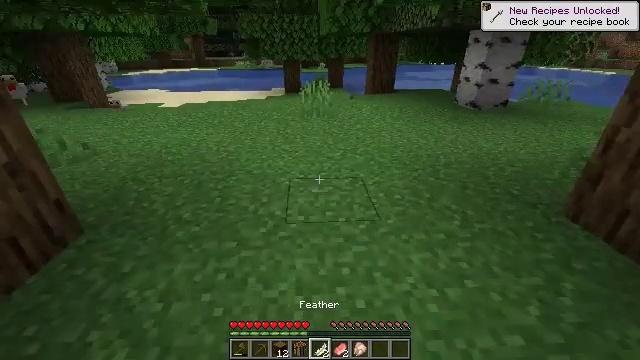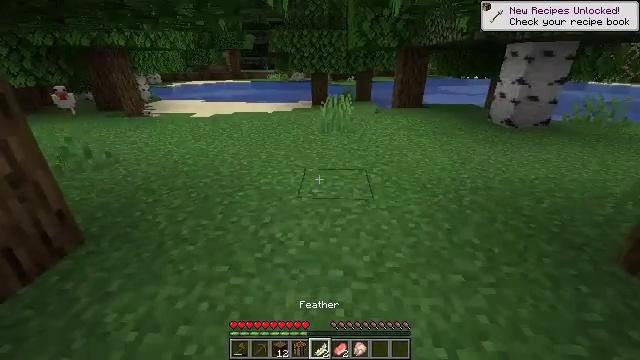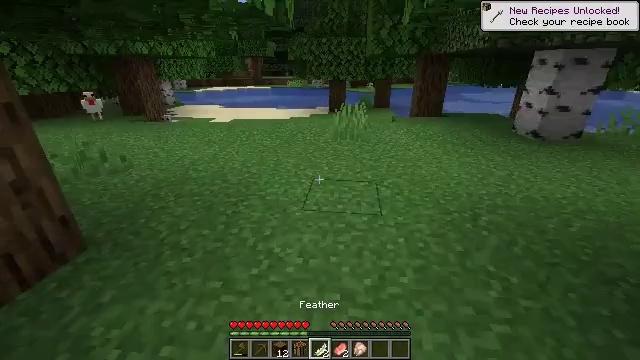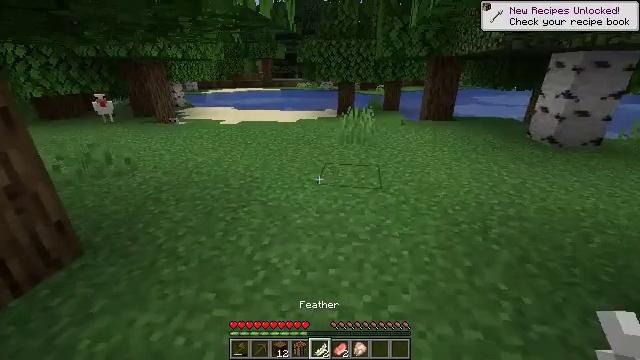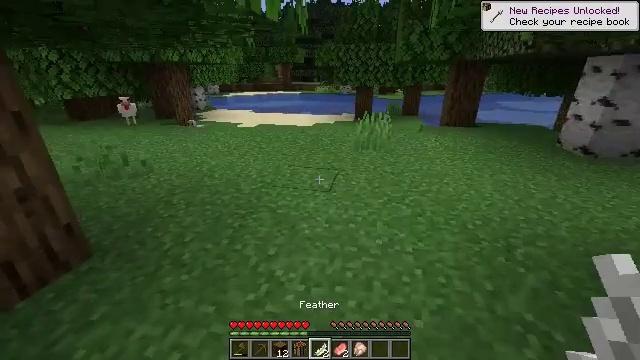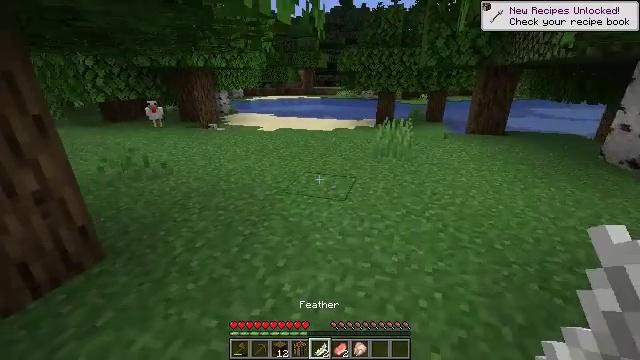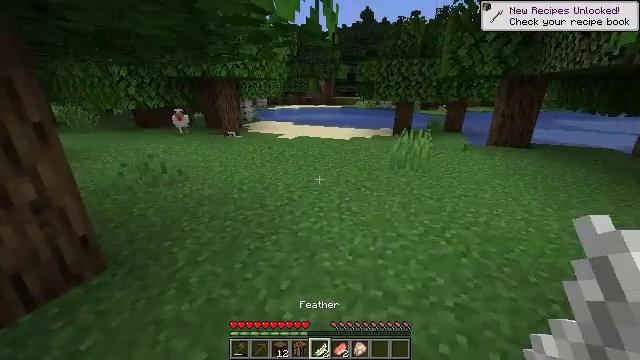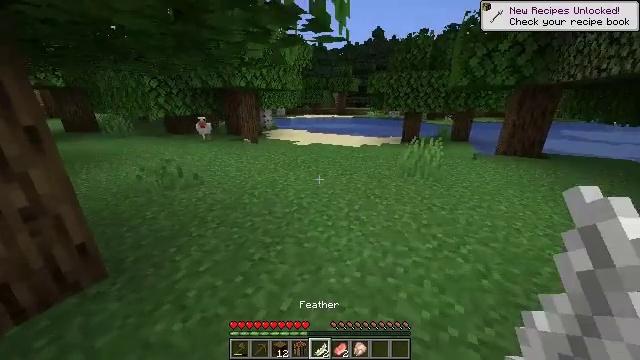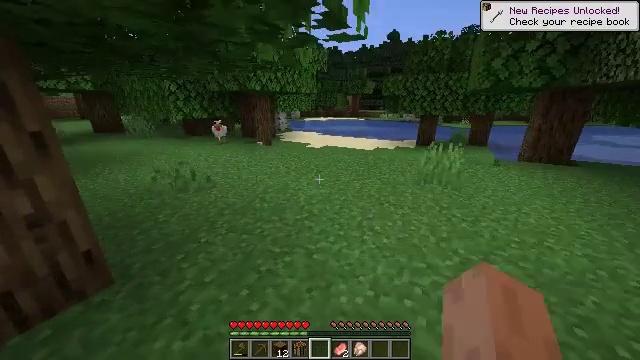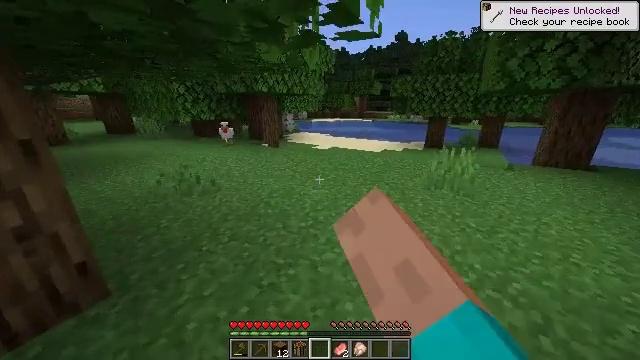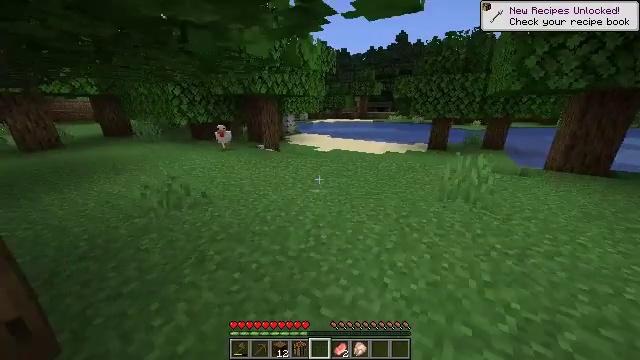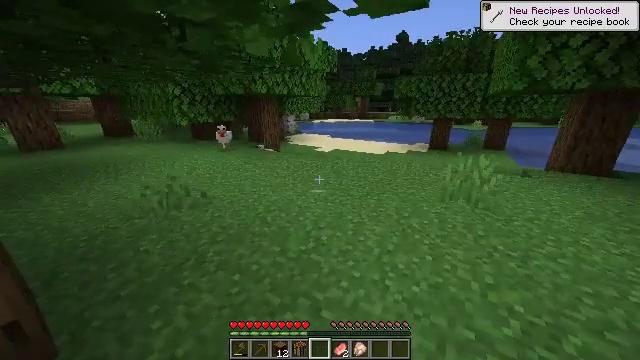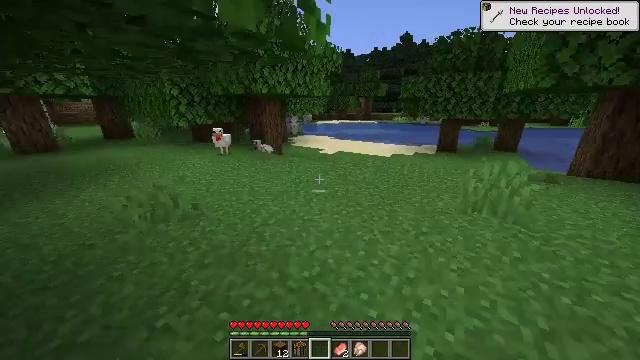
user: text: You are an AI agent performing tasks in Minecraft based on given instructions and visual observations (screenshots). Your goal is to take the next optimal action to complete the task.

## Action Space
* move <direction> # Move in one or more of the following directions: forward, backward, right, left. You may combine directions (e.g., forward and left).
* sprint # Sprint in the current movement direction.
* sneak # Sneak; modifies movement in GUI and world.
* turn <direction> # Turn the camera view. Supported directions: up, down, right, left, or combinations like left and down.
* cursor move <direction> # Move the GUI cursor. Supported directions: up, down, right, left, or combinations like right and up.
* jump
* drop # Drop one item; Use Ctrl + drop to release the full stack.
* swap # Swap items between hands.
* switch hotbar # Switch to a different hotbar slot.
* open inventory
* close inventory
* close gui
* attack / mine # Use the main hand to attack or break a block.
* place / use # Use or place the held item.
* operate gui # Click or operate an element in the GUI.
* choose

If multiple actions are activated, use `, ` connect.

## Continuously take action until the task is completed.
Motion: motion action
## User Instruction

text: Remove a feather from the inventory.
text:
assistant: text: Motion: move forward and move right, turn left and up
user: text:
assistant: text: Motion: move forward and move right, turn left and up
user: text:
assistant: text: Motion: move forward, turn left
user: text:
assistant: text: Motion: move forward, turn left
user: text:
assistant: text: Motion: move forward, sprint, turn left
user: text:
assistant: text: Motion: move forward, sprint, turn left and up
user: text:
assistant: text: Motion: move forward, sprint, turn left
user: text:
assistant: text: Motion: move forward, sprint, turn left, drop
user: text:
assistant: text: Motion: move forward, sprint, turn left, drop
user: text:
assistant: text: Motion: move forward, sprint, drop
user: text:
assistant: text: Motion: move forward, sprint, drop
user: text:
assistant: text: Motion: move forward, sprint
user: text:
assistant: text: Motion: sprint